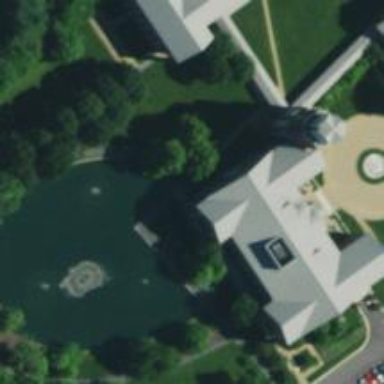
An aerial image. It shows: Office building.